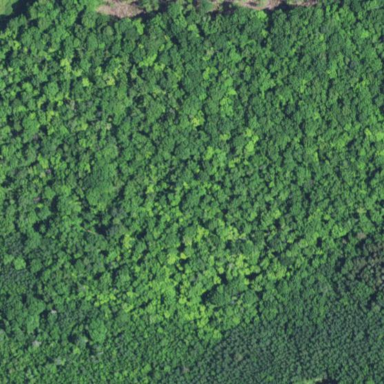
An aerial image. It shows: Nature reserve surrounded by woodland.